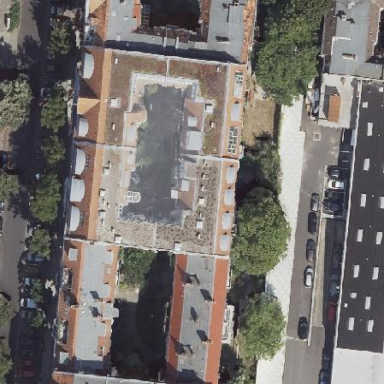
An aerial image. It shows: Office building with unique double saltbox roof shape.